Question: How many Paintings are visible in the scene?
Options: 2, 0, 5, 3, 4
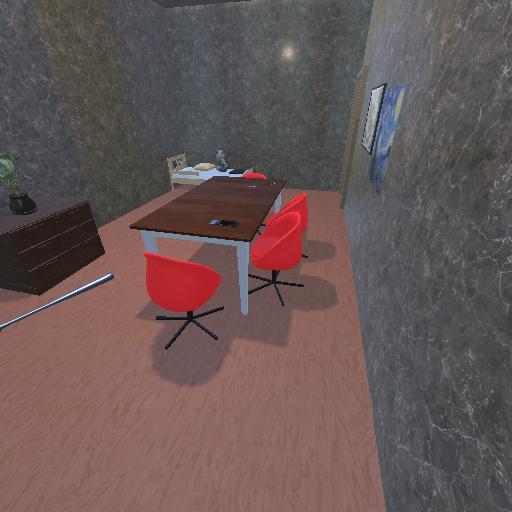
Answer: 2